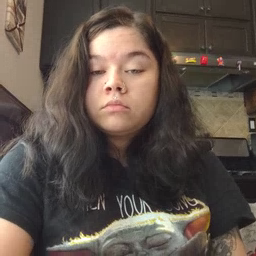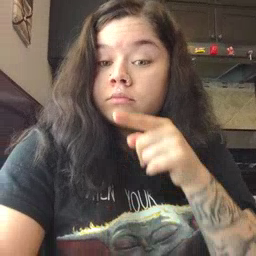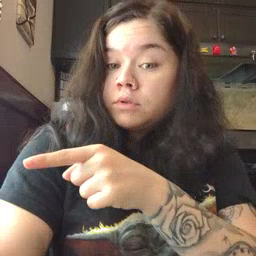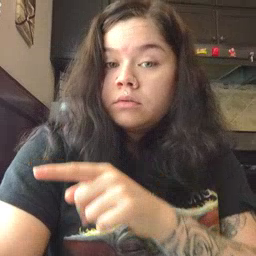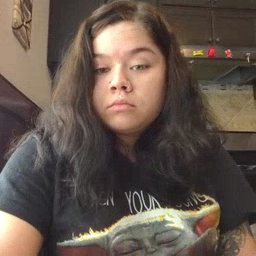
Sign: hesheit